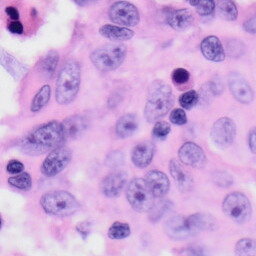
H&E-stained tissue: Skin